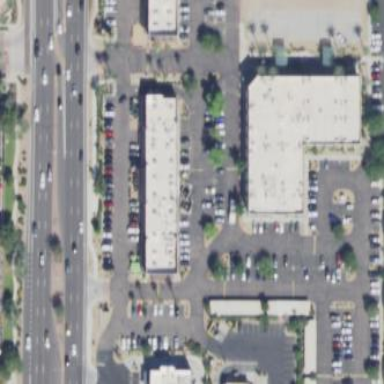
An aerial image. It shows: Retail area.